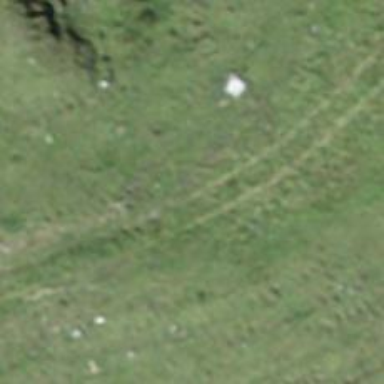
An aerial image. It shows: Path.